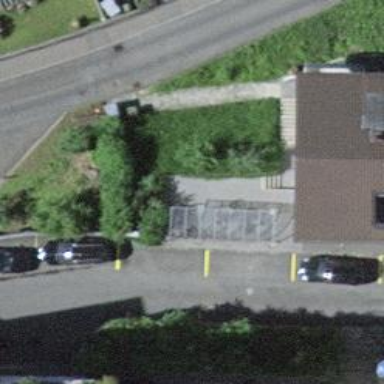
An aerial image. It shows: Bicycle parking facility.